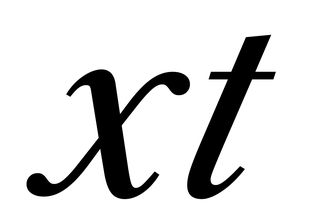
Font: LibreCaslonText-Italic_Italic